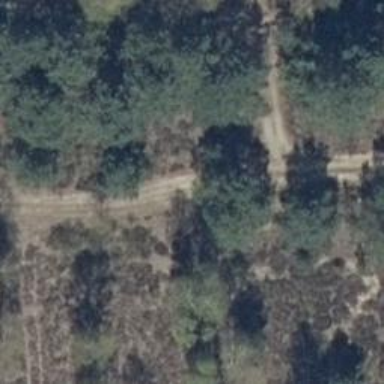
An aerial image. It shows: Sandy track with grade 4 tracktype.